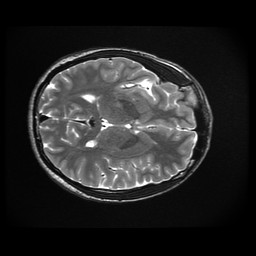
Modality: T2w
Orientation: axial
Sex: male
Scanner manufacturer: ge
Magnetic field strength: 3 T
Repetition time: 5 s
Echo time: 0.1015 s